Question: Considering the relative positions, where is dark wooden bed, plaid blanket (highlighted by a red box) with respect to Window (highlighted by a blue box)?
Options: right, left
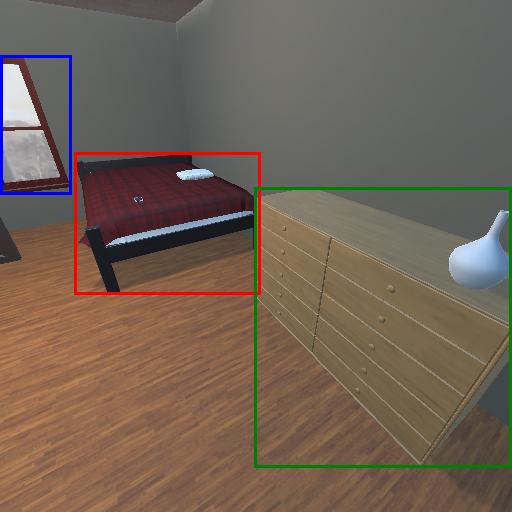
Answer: right